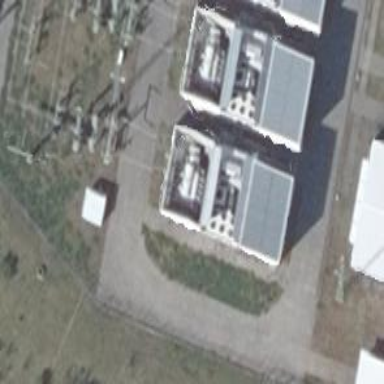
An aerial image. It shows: Traction substation for powering transportation systems.